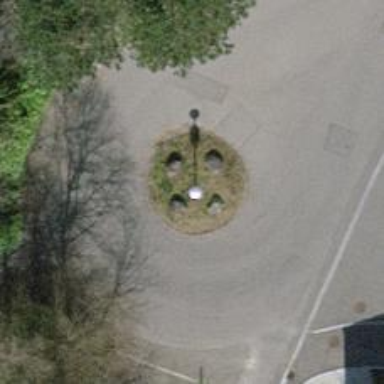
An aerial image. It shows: Turning loop on the road.